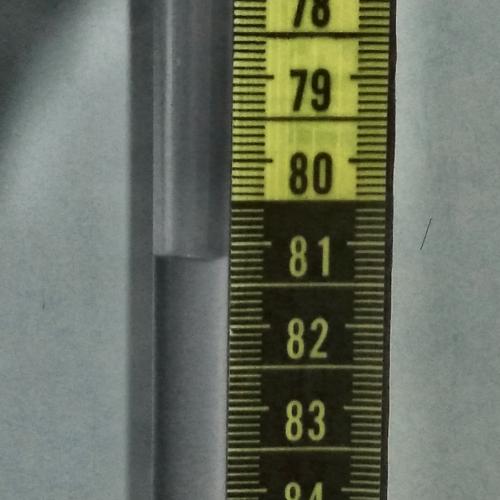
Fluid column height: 81.2 cm